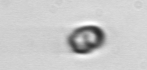
Label: Dinophyceae